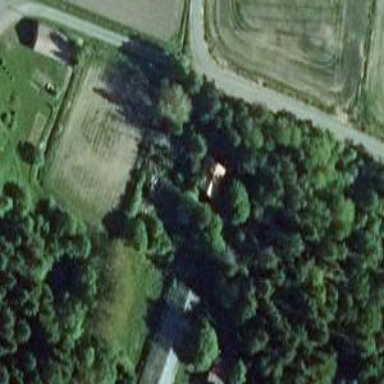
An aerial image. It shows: Farm.